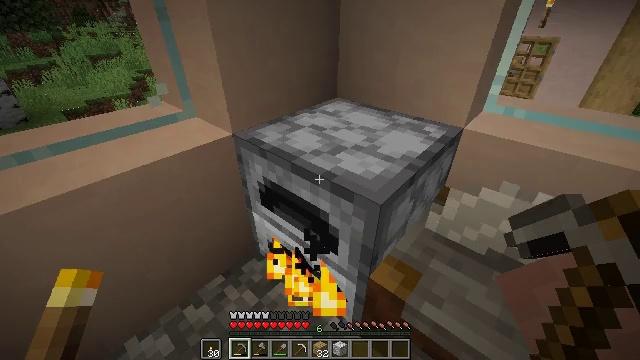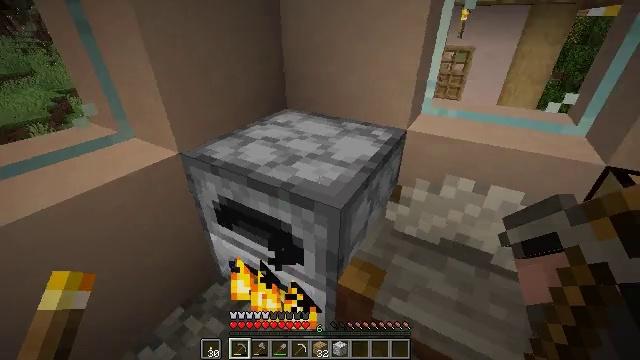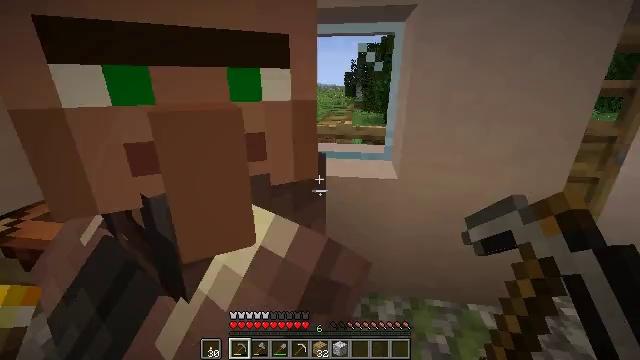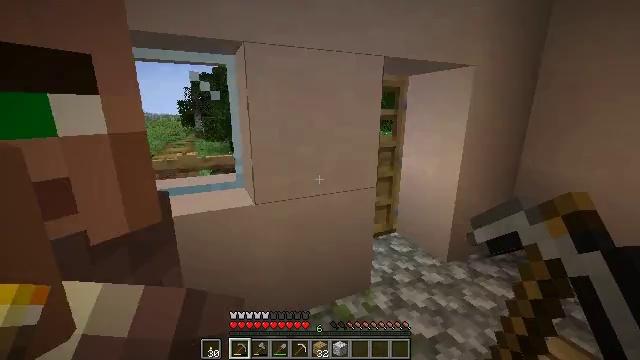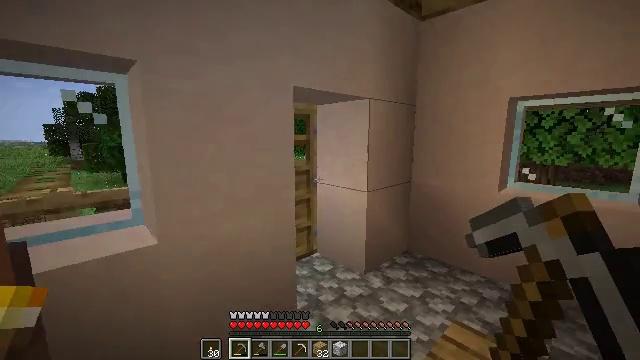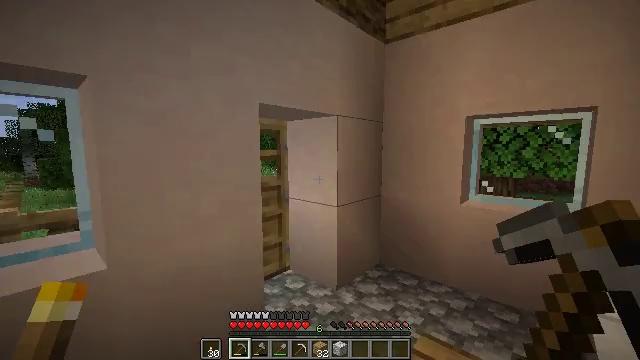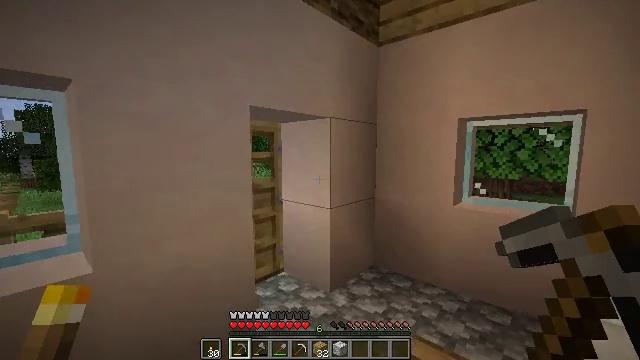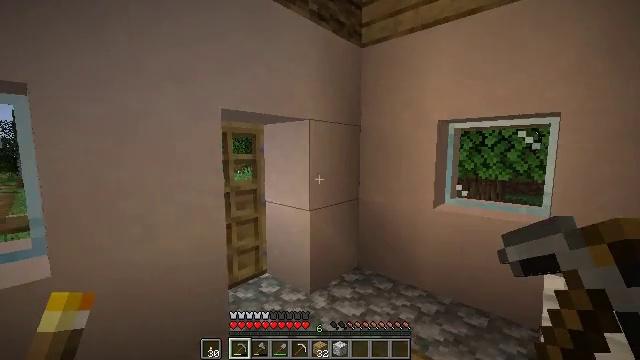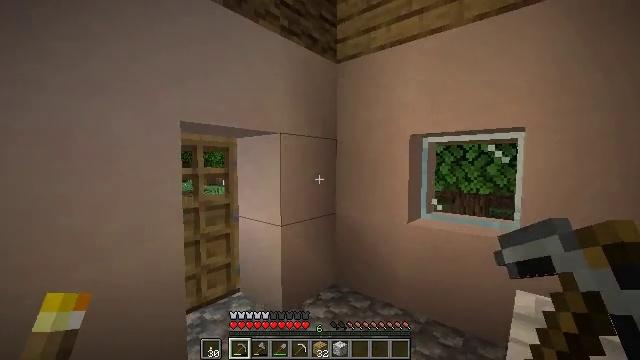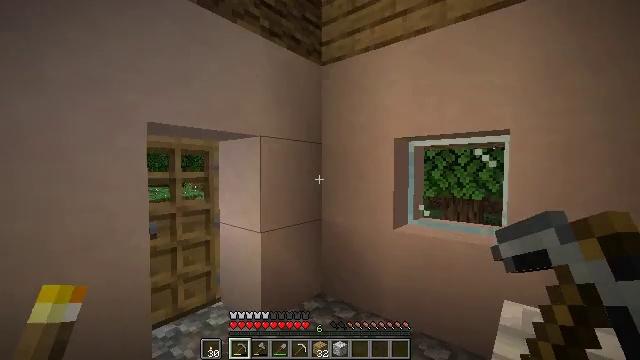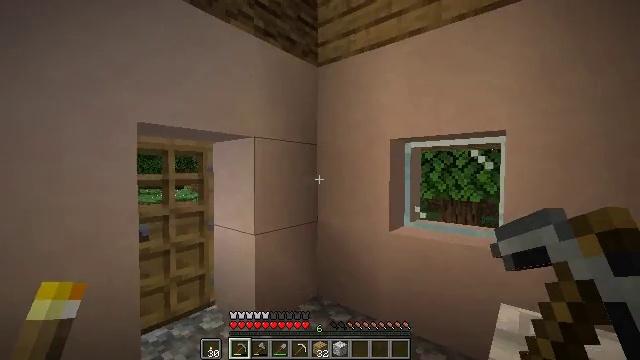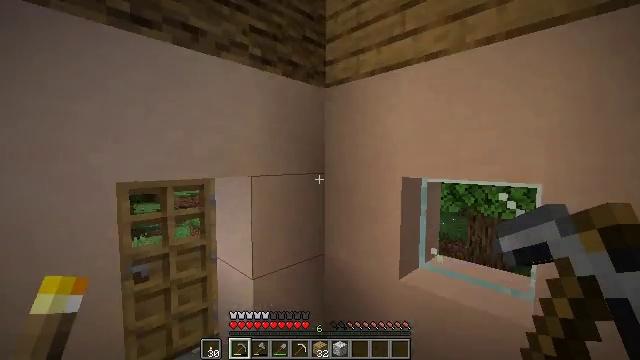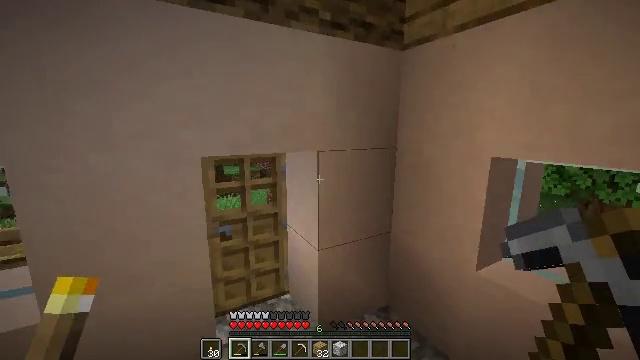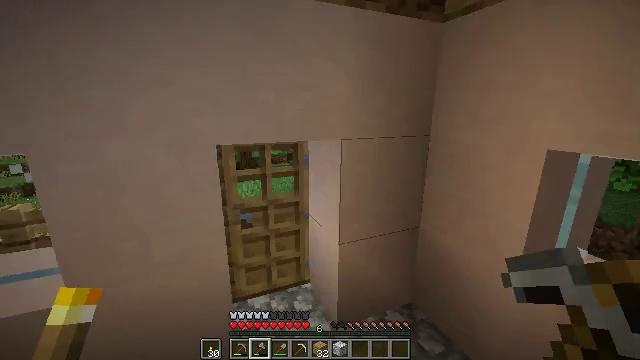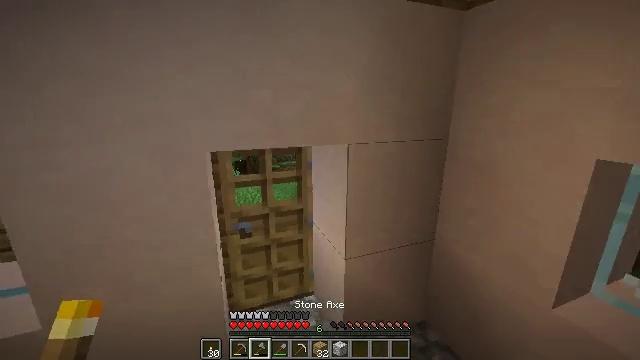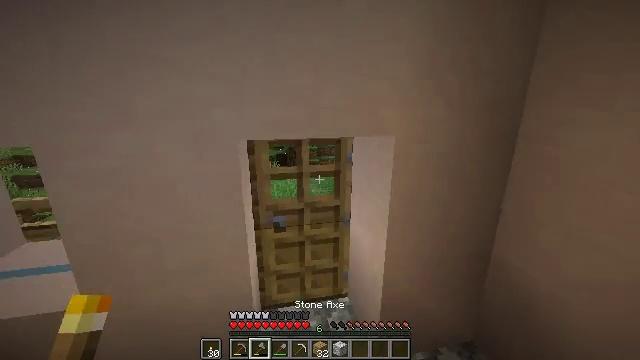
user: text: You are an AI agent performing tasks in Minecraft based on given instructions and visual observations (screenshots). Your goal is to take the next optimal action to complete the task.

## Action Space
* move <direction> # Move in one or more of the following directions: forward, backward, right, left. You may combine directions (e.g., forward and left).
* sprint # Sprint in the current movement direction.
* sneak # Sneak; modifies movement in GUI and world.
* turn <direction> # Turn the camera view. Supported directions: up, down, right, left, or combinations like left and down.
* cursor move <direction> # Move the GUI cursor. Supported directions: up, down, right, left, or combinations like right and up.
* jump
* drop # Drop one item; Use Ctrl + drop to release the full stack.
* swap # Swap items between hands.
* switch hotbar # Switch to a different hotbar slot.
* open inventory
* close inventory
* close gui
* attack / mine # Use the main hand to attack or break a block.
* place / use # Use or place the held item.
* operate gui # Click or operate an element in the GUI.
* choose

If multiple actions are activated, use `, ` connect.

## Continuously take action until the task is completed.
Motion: motion action
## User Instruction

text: Kill the pig.
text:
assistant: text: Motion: turn right and up
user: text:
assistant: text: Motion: turn right and up
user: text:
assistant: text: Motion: turn right and up
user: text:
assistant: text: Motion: turn right and up
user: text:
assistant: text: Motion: move right, turn right and up
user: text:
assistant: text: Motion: move right
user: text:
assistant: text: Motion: move right
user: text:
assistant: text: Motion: move forward and move right, turn right and up
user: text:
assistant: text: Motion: move forward and move right, turn up
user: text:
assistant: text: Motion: move forward and move right
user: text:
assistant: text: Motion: move forward, turn left and down
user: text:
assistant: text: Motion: move forward, turn left and down
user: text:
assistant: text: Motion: move forward, turn left and down, switch to hotbar 2
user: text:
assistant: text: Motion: move forward, turn left, switch to hotbar 2
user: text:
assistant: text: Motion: move forward, turn left and down, switch to hotbar 2
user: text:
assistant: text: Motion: move forward, turn left, switch to hotbar 2
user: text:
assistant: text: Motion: move forward
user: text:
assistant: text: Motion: move forward
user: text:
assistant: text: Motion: move forward
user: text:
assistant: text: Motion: move forward, turn left and down
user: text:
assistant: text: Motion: move forward, turn left and down, use / place
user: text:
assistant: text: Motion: move forward, use / place
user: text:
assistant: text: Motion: move forward, use / place
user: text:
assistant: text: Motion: move forward, sprint
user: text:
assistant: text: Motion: move forward, sprint, turn up
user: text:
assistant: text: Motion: move forward, sprint, turn left and up
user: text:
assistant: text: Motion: move forward, sprint, turn left
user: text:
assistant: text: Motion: move forward and move right, sprint, turn left and down
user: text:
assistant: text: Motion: move forward and move right, sprint, turn left and down
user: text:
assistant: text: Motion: move forward and move right, sprint, turn left and down